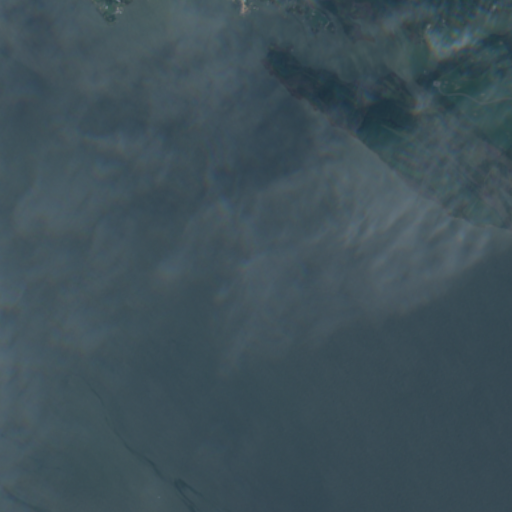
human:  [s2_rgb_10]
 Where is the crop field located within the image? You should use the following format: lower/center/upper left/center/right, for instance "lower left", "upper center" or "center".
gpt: The crop field is located in the upper right of the image.
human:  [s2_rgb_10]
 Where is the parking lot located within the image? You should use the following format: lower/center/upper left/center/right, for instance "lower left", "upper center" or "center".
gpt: The parking lot is located in the upper right of the image.
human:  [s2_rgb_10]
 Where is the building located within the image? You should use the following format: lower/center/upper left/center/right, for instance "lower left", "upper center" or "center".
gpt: The building is located in the upper left of the image.
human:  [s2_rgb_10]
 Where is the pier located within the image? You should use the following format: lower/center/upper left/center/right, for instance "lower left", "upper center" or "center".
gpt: The pier is located in the upper right of the image.
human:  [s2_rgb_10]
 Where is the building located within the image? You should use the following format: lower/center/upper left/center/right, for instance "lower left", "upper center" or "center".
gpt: The building is located in the upper of the image.
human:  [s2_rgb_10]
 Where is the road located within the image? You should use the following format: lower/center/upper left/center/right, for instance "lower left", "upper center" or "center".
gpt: There is no road in the image.